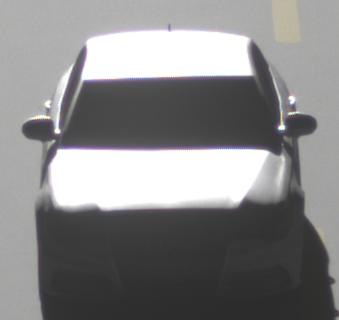
Make: Audi
Model: A6 2.0 TFSI
Detailed model: A6 (C7) Limousine
Model produced from: 2011/10
Model produced until: 2014/09
Doors: 4
Color: white
Road condition: dry road
Daytime: morning or afternoon
Contrast: high contrast